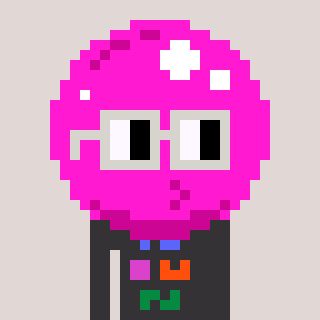
a pixel art character with square light gray glasses, a bubblegum-shaped head and a grayscale-colored body on a warm background